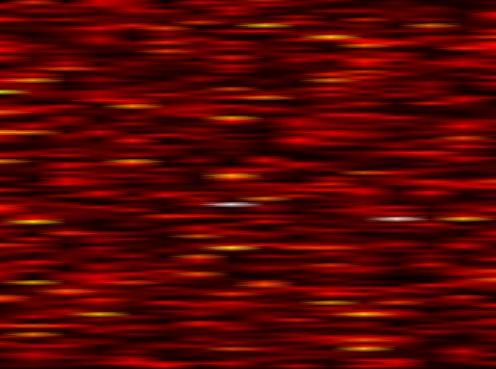
Label: WOLA